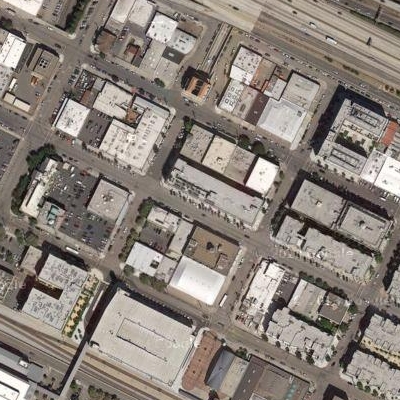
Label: Industry